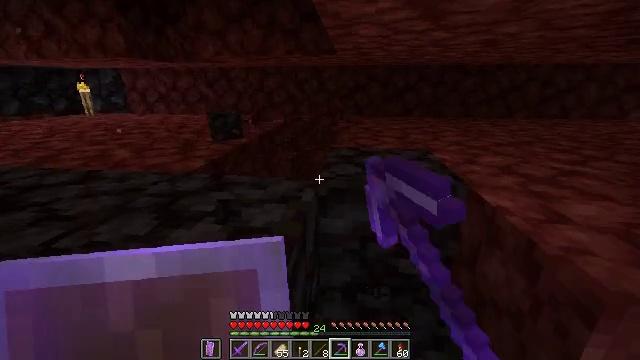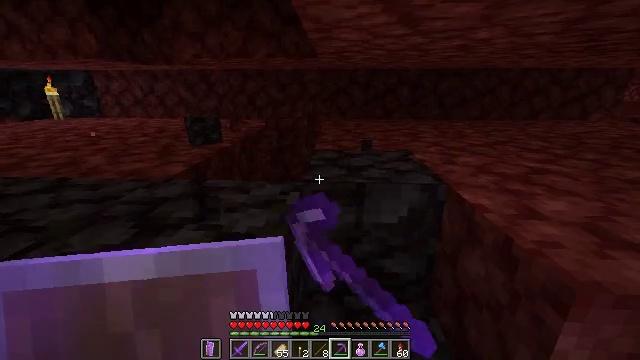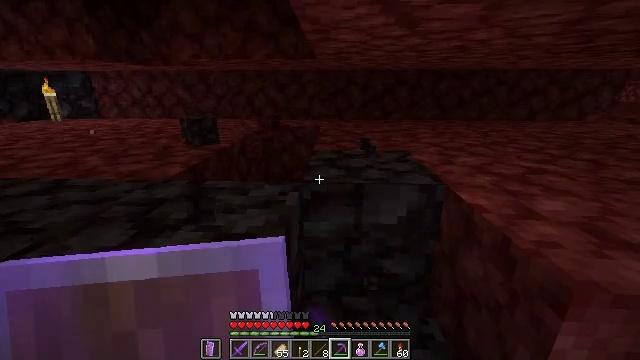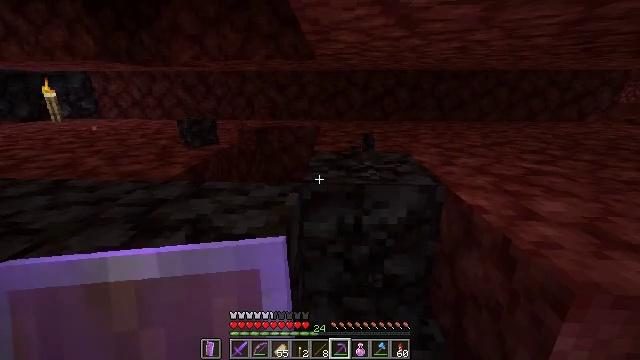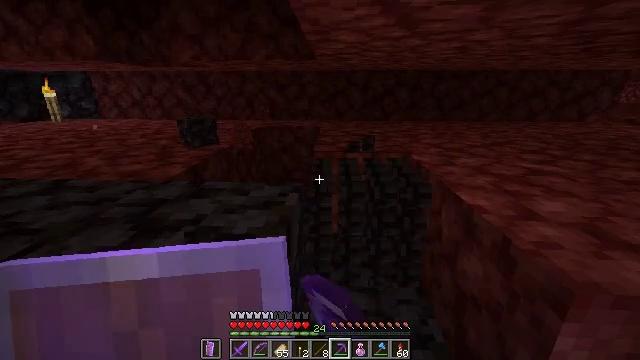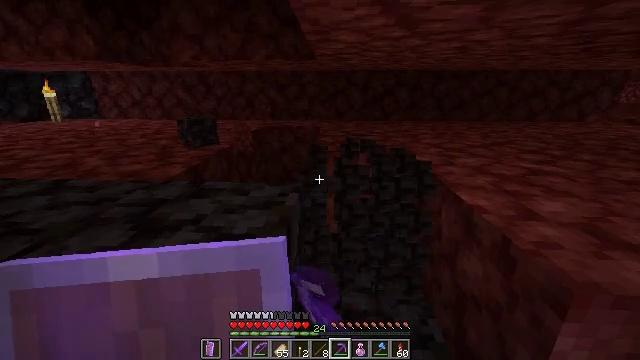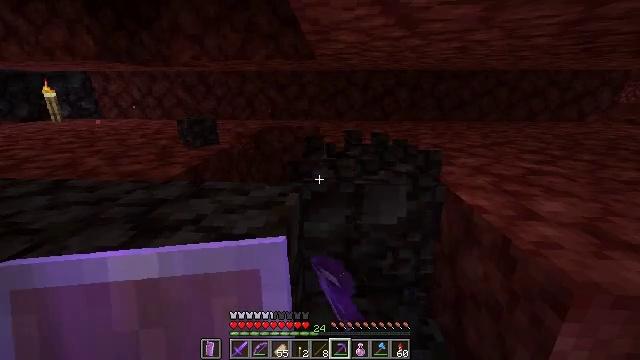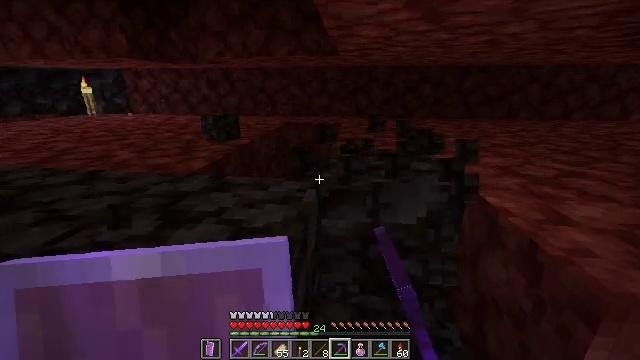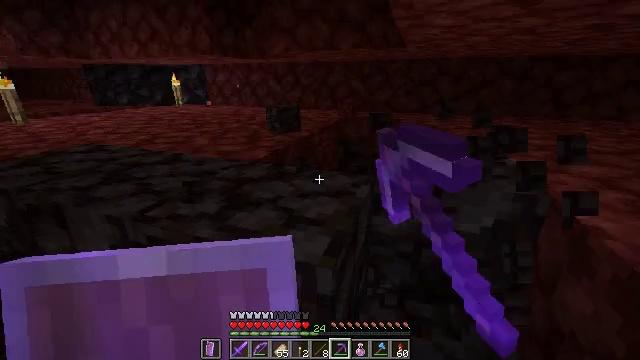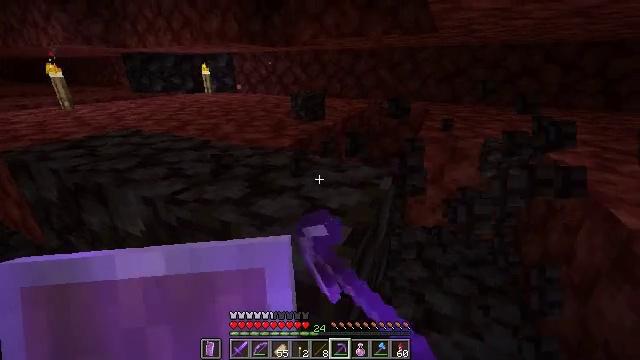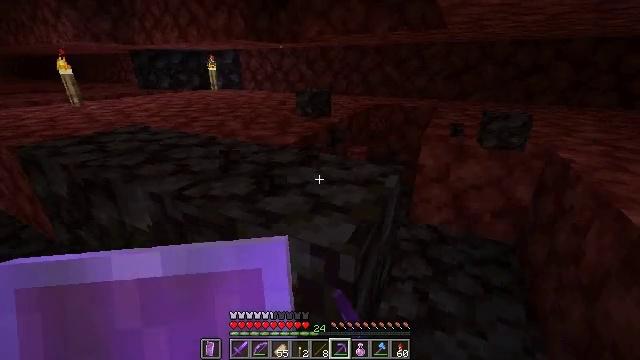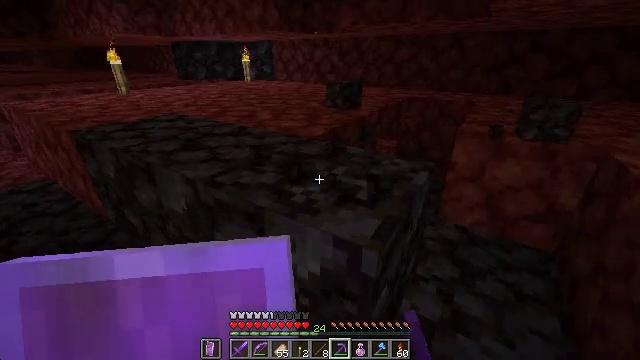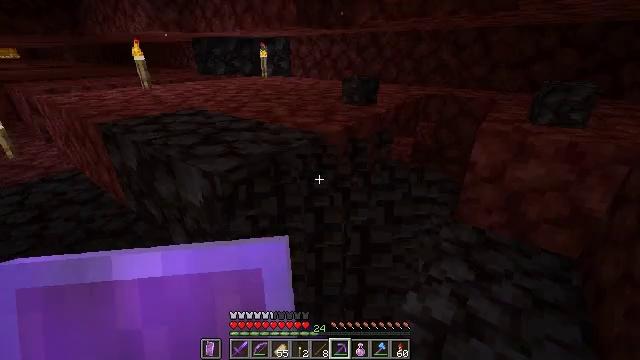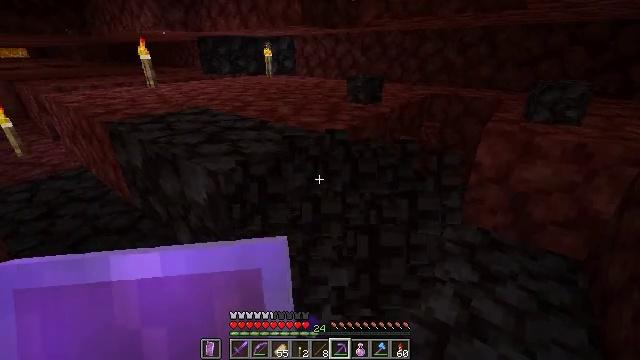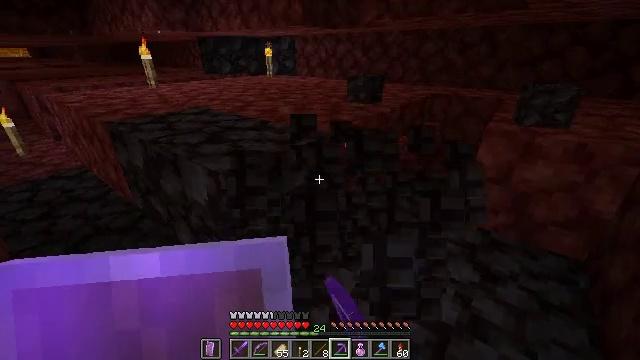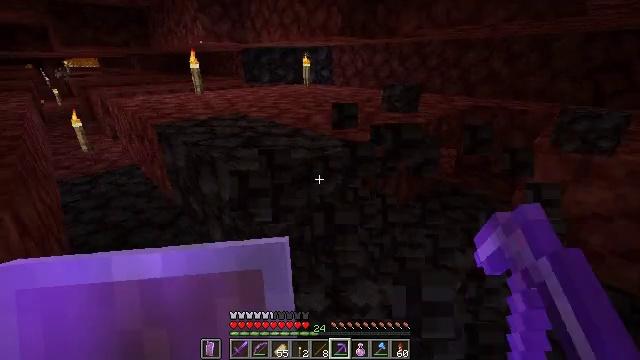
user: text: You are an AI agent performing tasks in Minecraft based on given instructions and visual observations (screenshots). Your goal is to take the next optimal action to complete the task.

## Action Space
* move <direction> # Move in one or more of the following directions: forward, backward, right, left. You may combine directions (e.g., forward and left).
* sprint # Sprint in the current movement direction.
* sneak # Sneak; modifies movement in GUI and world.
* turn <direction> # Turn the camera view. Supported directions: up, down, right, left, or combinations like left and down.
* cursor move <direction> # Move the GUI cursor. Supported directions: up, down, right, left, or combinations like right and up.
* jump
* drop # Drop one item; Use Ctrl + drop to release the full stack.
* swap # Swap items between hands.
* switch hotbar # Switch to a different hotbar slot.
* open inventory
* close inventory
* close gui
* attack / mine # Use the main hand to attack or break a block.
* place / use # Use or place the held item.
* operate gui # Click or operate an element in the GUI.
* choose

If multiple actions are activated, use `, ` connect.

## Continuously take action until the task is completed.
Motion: motion action
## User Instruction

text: Mine blackstone blocks.
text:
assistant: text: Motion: turn right, attack / mine
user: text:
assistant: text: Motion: attack / mine
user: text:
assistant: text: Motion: attack / mine
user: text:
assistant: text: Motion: attack / mine
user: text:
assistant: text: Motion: attack / mine
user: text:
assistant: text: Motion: attack / mine
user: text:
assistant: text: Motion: turn left, attack / mine
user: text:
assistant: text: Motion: turn left and down, attack / mine
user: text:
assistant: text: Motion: turn left and down, attack / mine
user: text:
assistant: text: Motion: turn left, attack / mine
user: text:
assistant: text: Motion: turn left and down, attack / mine
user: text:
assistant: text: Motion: turn left, attack / mine
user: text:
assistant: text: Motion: attack / mine
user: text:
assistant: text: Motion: attack / mine
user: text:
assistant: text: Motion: turn left and up, attack / mine
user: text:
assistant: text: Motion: turn left and up, attack / mine
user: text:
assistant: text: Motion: turn left and up, attack / mine
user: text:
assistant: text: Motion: attack / mine
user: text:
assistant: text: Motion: attack / mine
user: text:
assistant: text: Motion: attack / mine
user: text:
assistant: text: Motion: attack / mine
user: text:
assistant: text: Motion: attack / mine
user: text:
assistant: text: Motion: attack / mine
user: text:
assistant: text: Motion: attack / mine
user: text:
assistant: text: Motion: attack / mine
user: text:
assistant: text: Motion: no_op
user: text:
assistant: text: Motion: no_op
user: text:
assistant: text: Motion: no_op
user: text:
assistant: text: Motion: no_op
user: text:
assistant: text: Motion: no_op